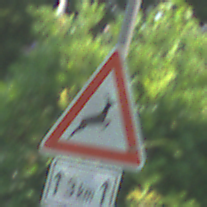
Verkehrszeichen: WildwechselLinks
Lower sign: LaengeEinerStrecke2
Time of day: MorningAfternoon
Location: Outdoor (Urban)
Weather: PartlyCloudy
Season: NotSpecified
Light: Natural